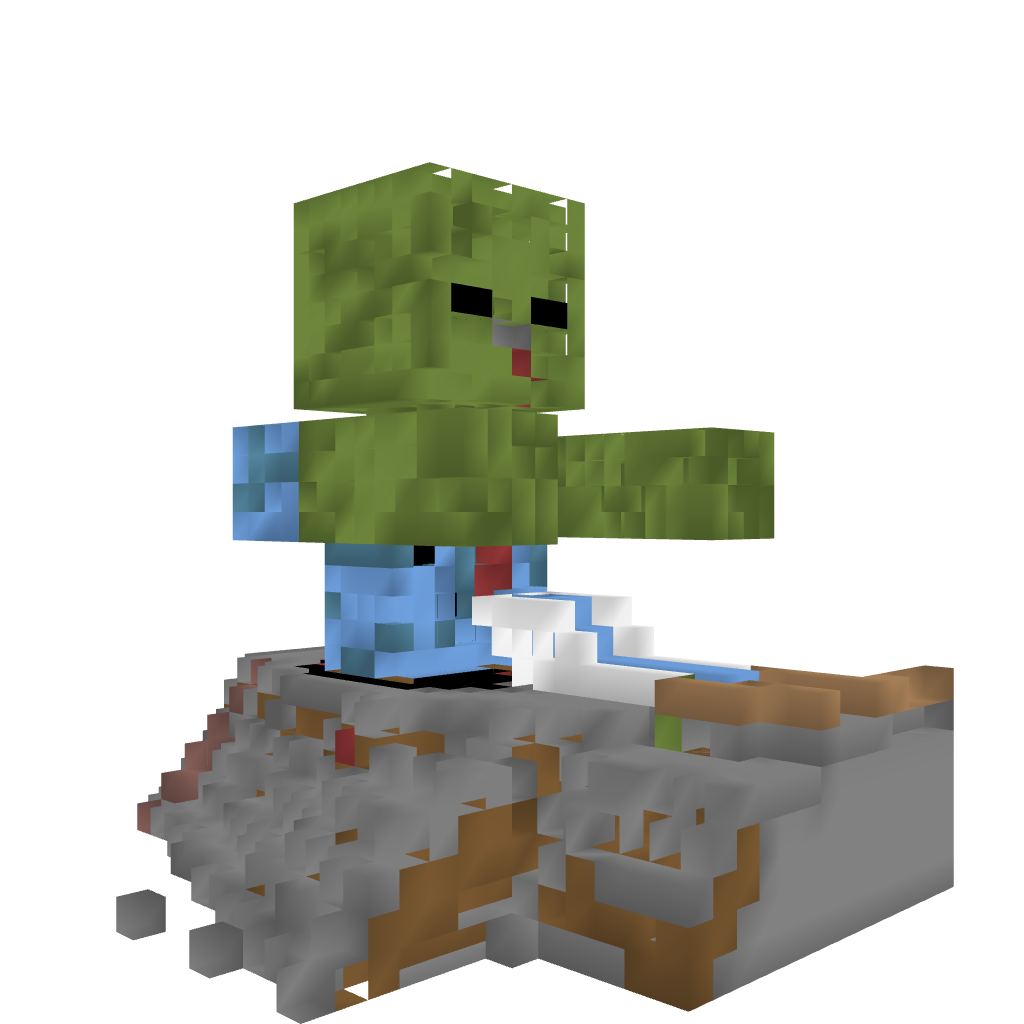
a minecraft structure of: Small zombie 20% earth below